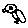
Label: bird